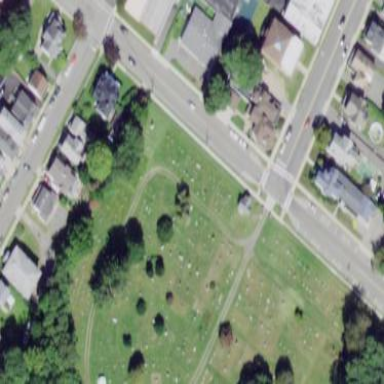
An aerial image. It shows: Graveyard used as cemetery.